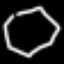
Label: octagon